Question: Creating weather app from udemy course. I'm wondering if there is something wrong with ('<span class="phrase">')
which I got from the page source of the website
<URL>

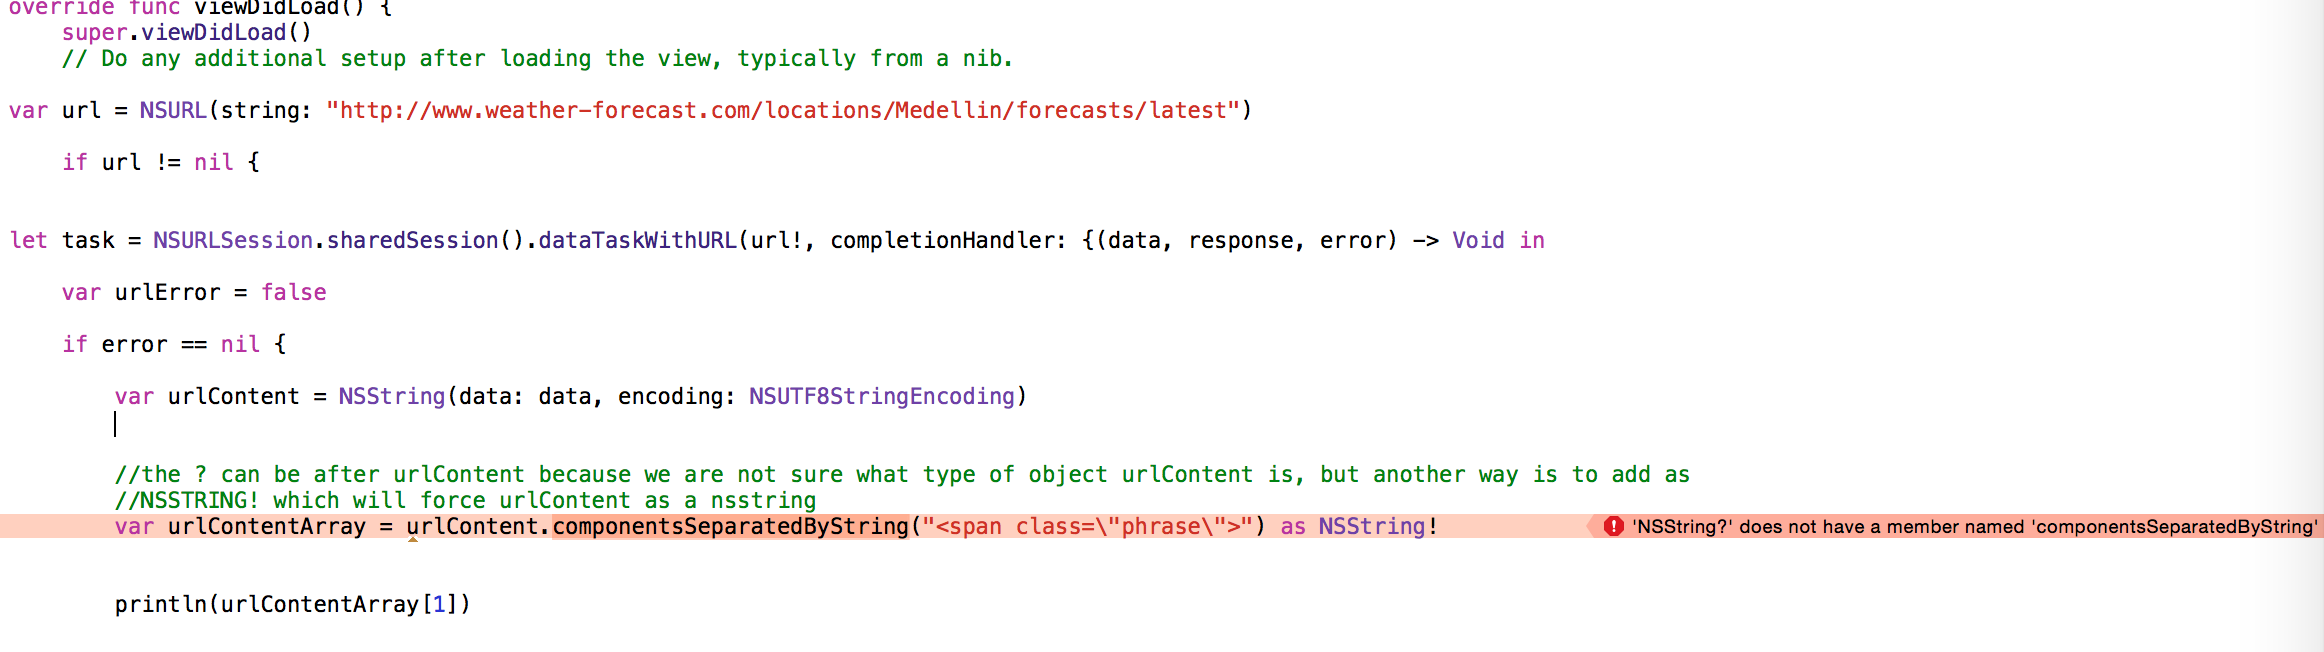
Answer: That error message means that you need to unwrap your string result before using the method componentsSeparatedByString. you can force unwrap it using an exclamation mark "!" at the end:
'''
let myArray = urlContent!.componentsSeparatedByString("yourString")
'''
or using "if let"
'''
if let urlContent = NSString(data: data, encoding: NSUTF8StringEncoding) {
let myArray = urlContent.componentsSeparatedByString("yourString ")
}
'''
Note: you can't cast the result from componentsSeparatedByString to NSString. It returns a string array.